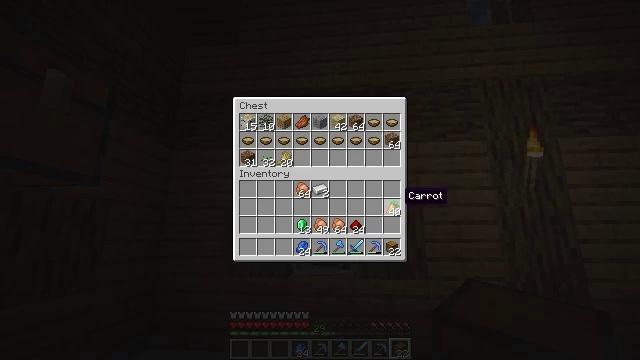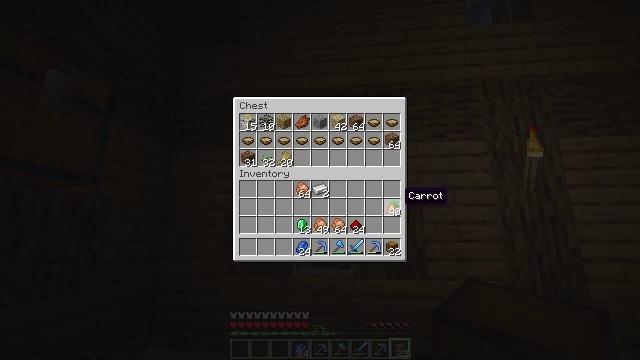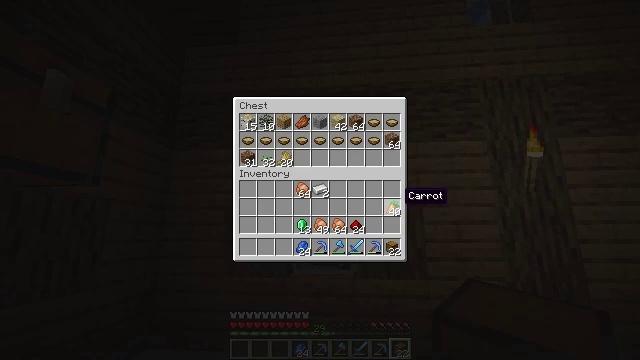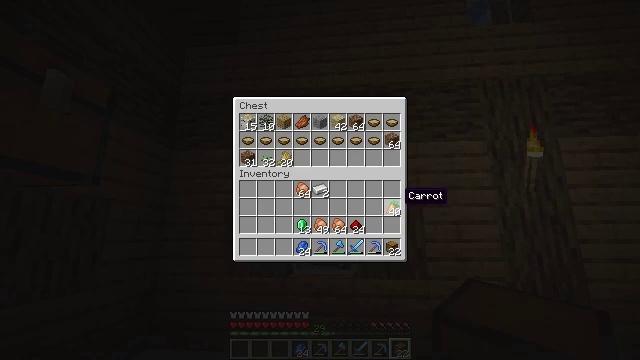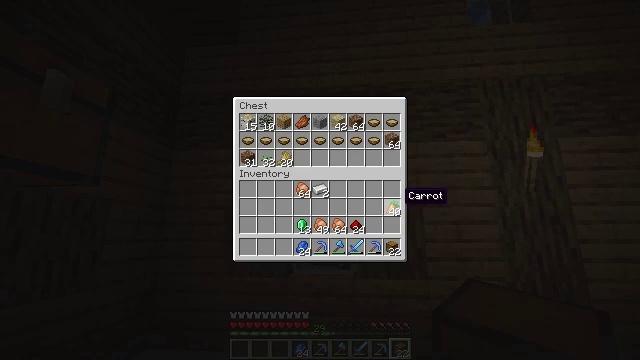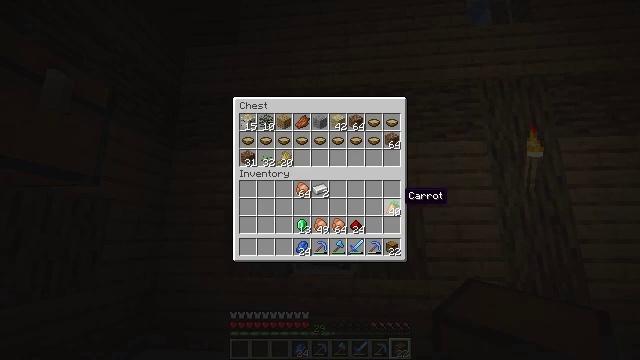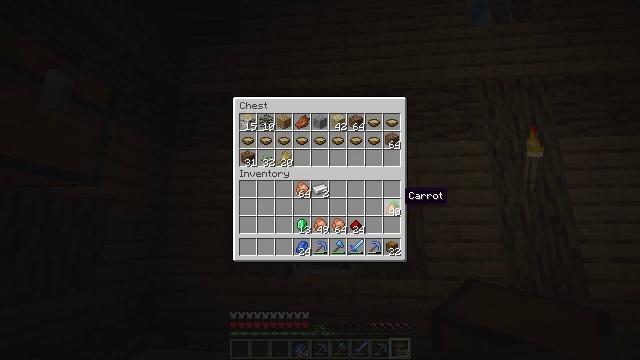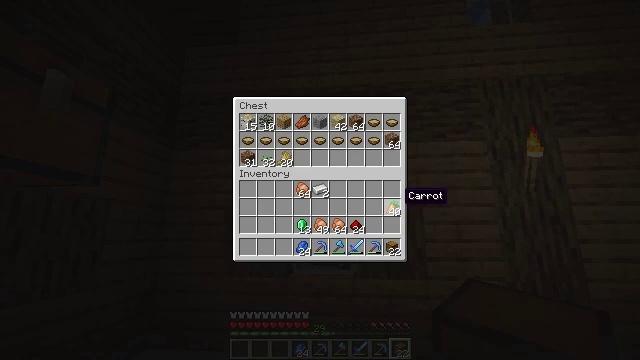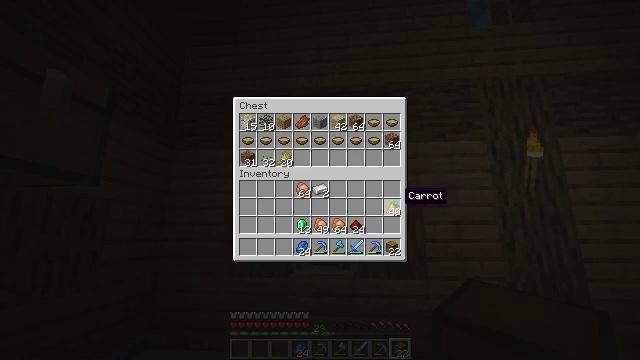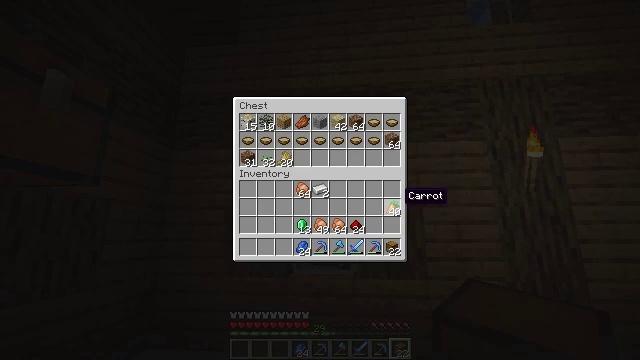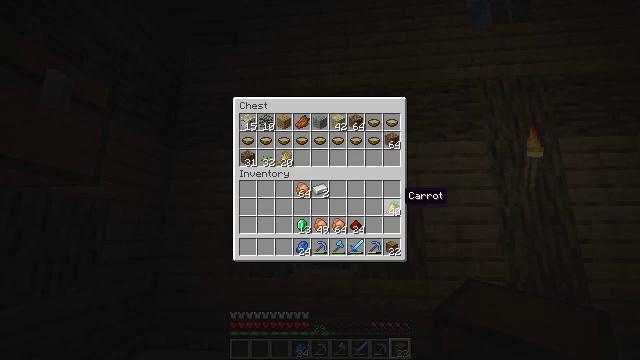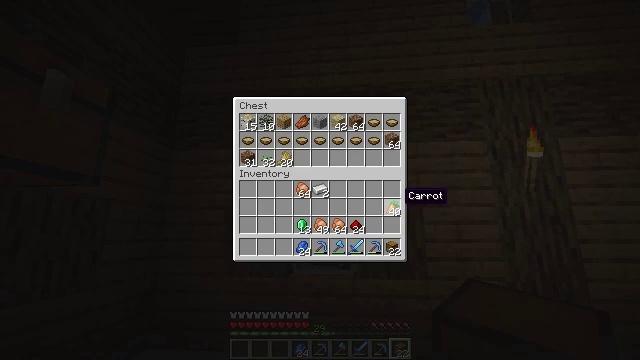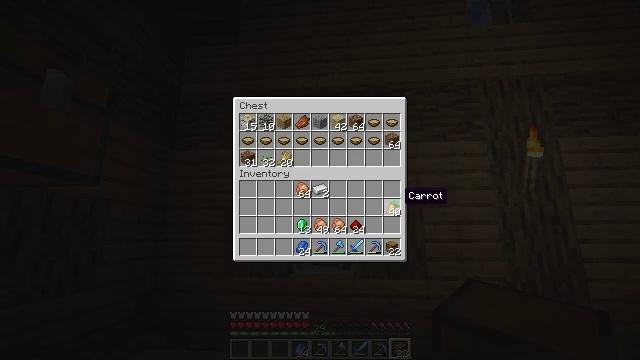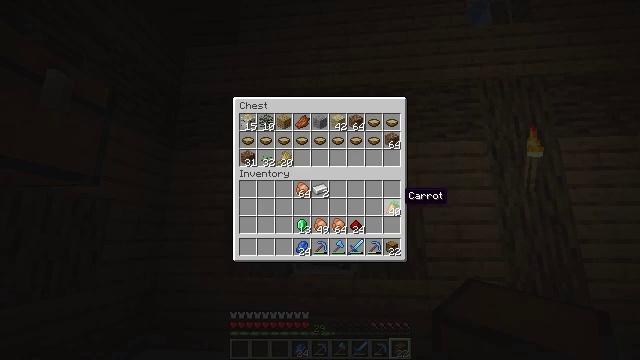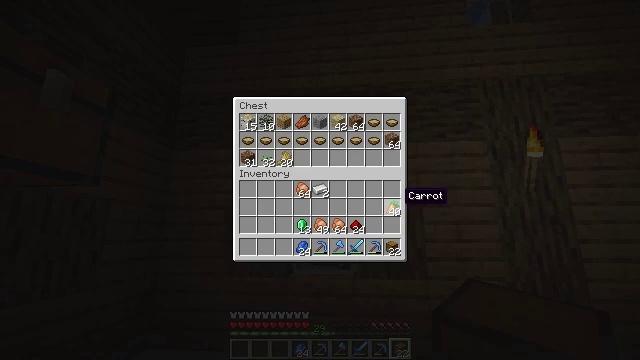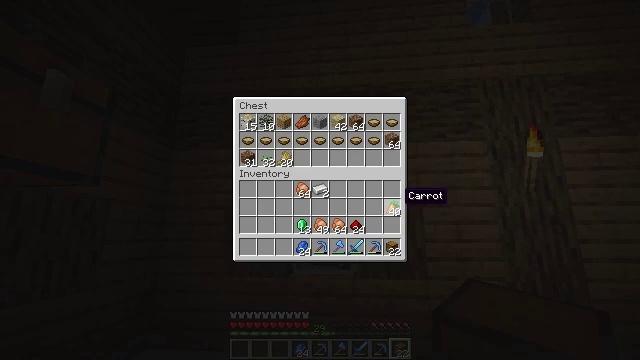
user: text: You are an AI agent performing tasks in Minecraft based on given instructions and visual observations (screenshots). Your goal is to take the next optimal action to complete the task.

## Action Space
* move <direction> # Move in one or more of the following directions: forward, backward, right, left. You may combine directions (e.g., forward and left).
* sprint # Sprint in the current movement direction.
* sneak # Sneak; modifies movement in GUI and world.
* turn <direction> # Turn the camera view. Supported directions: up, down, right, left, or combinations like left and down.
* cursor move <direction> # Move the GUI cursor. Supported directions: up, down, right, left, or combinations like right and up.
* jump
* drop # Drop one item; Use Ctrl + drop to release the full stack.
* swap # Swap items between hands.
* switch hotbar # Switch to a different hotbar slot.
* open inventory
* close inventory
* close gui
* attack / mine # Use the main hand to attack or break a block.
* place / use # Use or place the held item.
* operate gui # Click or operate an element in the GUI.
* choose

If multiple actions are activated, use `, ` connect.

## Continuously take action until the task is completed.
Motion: motion action
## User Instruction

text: Create an apple through the craft option.
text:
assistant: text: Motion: no_op
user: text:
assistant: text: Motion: no_op
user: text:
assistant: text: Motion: no_op
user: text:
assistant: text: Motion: no_op
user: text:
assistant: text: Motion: no_op
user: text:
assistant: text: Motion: no_op
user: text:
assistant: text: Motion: no_op
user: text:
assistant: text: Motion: no_op
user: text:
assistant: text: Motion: no_op
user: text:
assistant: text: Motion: no_op
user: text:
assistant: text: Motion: no_op
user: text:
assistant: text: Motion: no_op
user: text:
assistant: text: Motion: no_op
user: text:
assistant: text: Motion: no_op
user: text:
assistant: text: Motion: no_op
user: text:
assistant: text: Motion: no_op
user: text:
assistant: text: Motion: no_op
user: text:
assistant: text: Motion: no_op
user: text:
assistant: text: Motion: no_op
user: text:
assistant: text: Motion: no_op
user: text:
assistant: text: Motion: no_op
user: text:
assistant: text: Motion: no_op
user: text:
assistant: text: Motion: no_op
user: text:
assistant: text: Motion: no_op
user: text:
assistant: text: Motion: no_op
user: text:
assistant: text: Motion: no_op
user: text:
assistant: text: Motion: no_op
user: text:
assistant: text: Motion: no_op
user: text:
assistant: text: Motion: no_op
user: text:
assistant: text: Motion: no_op